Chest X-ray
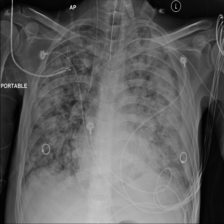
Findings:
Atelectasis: negative
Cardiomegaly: negative
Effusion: negative
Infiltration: negative
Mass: negative
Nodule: negative
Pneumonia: negative
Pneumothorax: negative
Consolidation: negative
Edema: negative
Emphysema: negative
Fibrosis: negative
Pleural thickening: negative
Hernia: negative